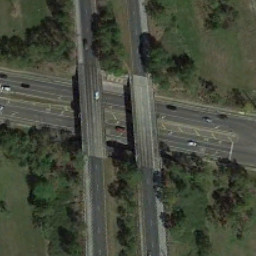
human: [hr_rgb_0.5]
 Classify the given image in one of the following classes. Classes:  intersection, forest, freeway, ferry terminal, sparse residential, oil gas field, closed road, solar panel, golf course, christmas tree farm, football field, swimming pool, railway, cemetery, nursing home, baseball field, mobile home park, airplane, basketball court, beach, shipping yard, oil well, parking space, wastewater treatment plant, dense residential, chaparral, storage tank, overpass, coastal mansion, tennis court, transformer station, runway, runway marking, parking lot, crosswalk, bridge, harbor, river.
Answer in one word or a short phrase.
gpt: overpass